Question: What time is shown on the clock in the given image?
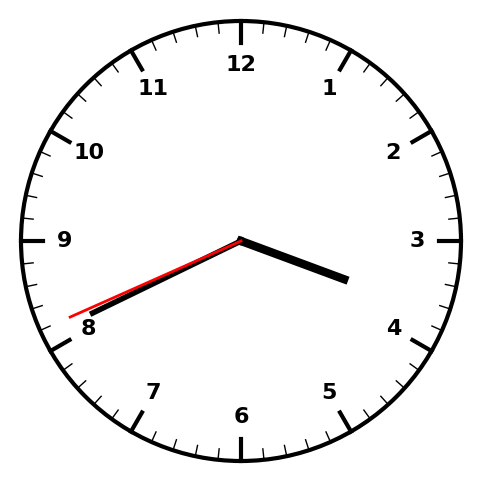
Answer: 03:40:41